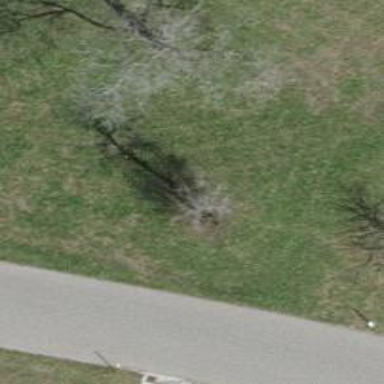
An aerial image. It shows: Urban tree adds touch of nature to the surroundings.